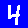
Digit: 4